Question: I'd like to clear my (as I call it) not checked-in items history of source control in visual studio.
These items are there because in a project I did include the project via adding the actual windows folder to the team foundation server; and there are bin files and resharper files that are never going to be checked-in.
Everytime I have to check-in something, I need to scroll all the way down to my clearly added project files; and that's annoying.

Thanks in advance.
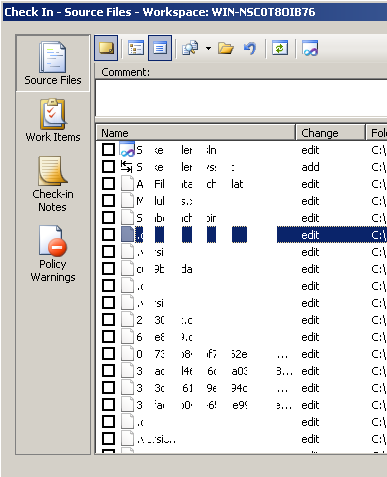
Answer: These files should never have been added to source control. Your best bet is to delete from the TFS.
You should only check-in files that need "version control"; Resharper files, 'bin\' & 'obj\' folders, *.suo, *.user files, etc. should be removed from TFS.
When adding new files to TFS, it has a filter no to add these to source control. See <URL> on MSDN for more details.